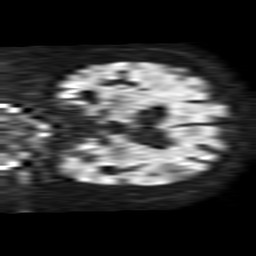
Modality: TRACE
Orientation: coronal
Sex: female
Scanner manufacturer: philips
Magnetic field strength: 1.5 T
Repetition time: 3.391 s
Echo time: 0.06922 s